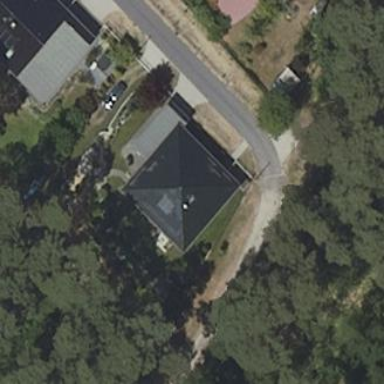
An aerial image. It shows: Simple and straightforward house.